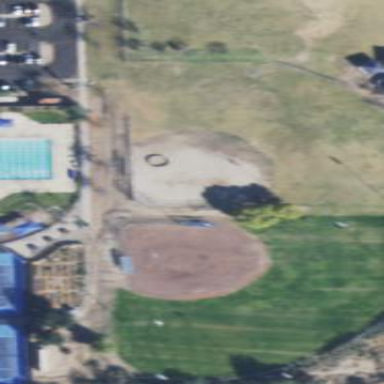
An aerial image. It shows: Softball pitch for leisure and sport activities.